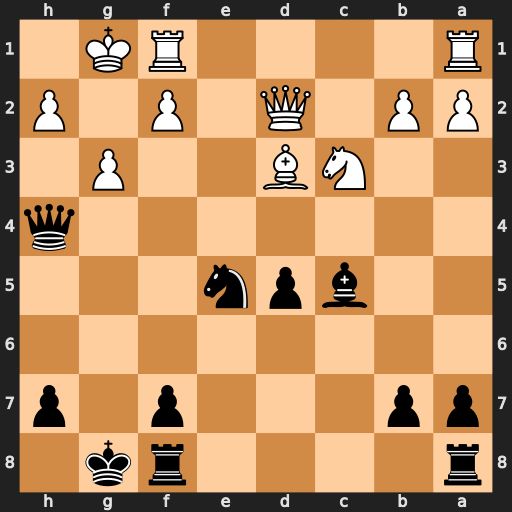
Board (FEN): r4rk1/pp3p1p/8/2bpn3/7q/2NB2P1/PP1Q1P1P/R4RK1
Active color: b
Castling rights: -
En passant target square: -
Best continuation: Nf3+ Kg2 Nxd2